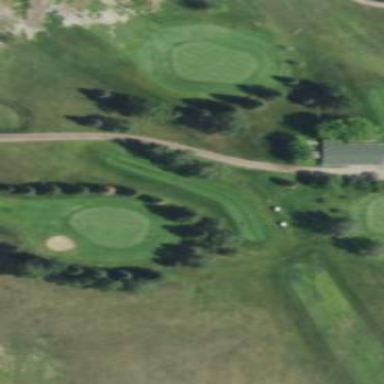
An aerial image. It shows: Golf tee.